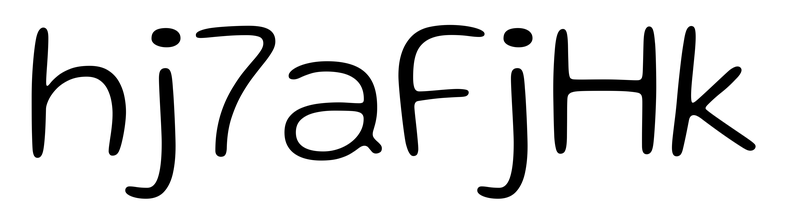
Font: Gluten_ExtraLight